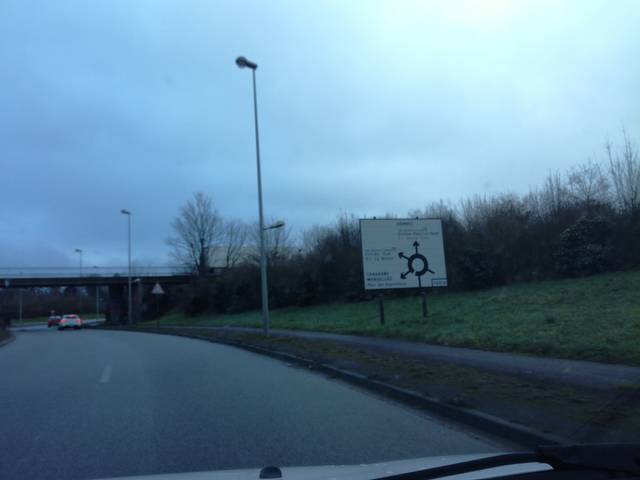
Region: France
Coordinates: 48.048, -1.709